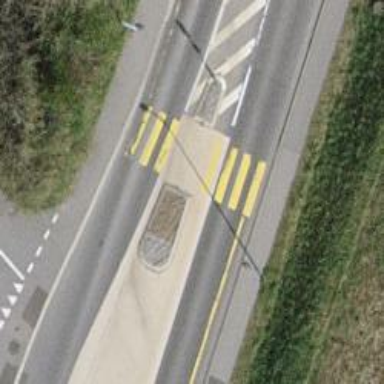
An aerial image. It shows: Zebra crossing with crossing island.